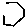
Label: hexagon